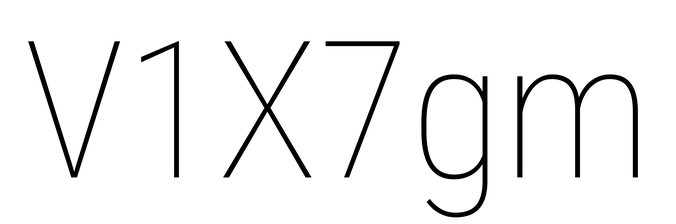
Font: Roboto_Condensed_Thin